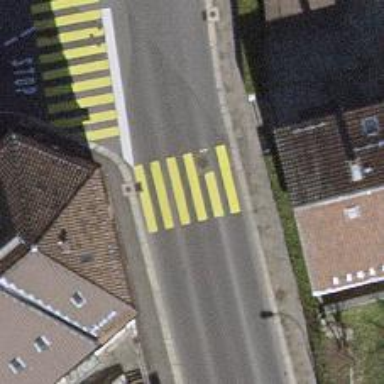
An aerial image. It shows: Zebra crossing on the road.